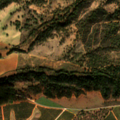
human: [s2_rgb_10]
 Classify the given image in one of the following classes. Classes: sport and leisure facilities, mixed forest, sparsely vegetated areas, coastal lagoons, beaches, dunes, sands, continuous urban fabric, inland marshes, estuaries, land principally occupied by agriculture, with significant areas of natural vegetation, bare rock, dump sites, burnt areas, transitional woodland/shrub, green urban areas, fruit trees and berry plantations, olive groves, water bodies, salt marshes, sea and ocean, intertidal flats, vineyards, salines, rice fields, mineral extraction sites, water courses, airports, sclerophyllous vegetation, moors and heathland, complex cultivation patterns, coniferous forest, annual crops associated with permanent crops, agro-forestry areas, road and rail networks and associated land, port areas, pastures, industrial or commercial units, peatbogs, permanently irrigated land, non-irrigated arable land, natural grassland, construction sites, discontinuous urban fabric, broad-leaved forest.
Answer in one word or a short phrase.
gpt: non-irrigated arable land, olive groves, broad-leaved forest